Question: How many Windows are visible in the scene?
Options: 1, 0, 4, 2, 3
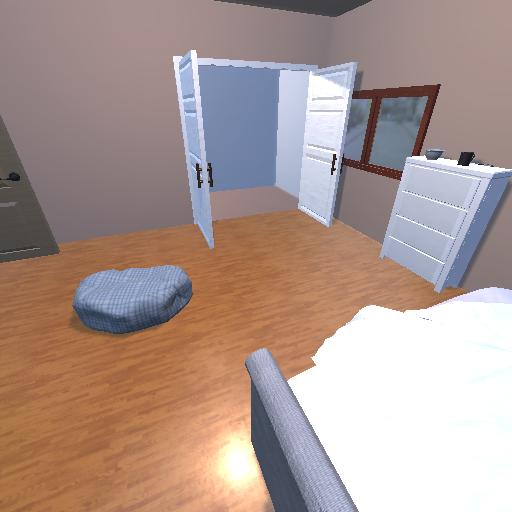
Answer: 1